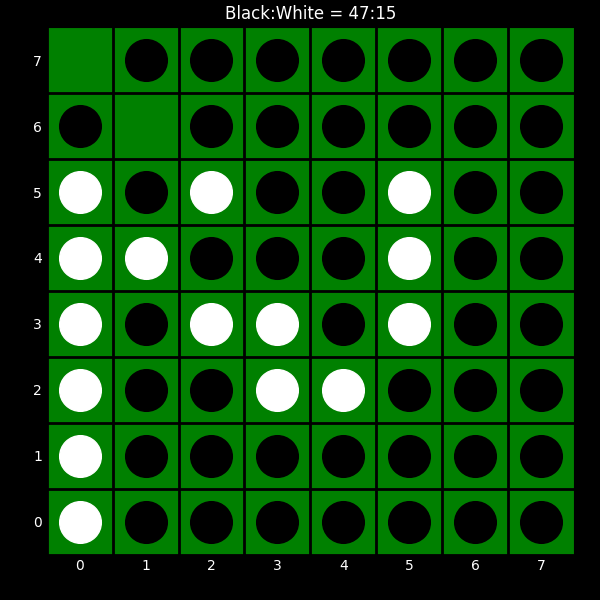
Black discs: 47
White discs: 15